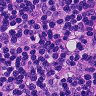
Metastatic tissue present: no